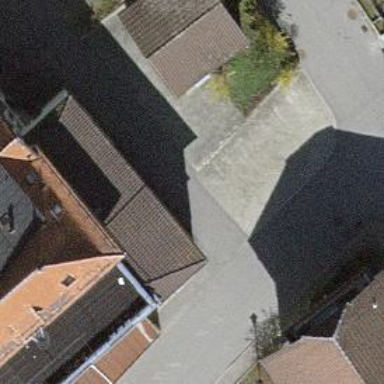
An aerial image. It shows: Beige building with flat gray roof.